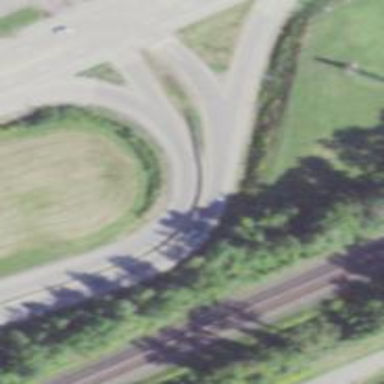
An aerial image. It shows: Asphalt motorway link.